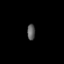
Tissue: prostate
Cell type: Fibroblasts
Senescence score: 0.8102
Nuclear area (px): 124
Mean DAPI intensity: 92.532